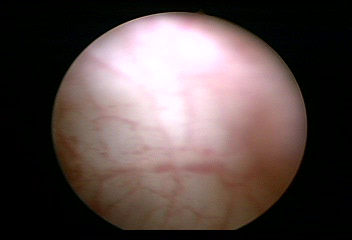
Modality: WLC
Class: Normal mucosa
Bladder cancer association: No